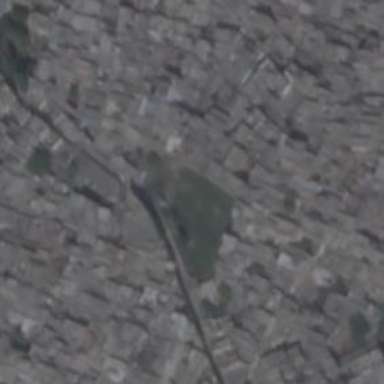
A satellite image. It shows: Cemetery.